Aerial crown-view tile of a tropical tree (Barro Colorado Island, Panama), acquired 20250818:
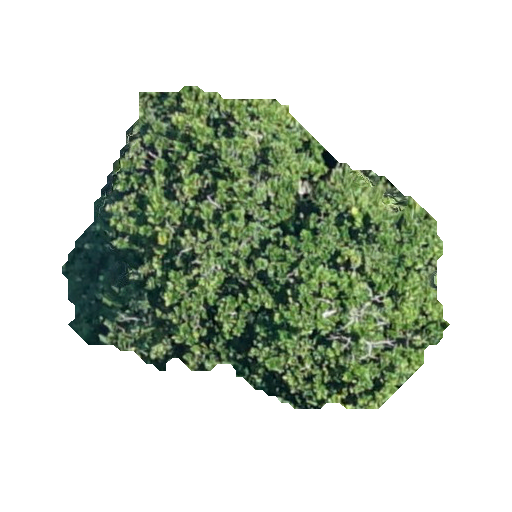
Species: Anacardium excelsum
GBIF accepted scientific name: Anacardium excelsum
Crown area: 122.623 m²